Question: In the graph below the two subgraphs are not visible, but instead all nodes seem to be placed randomly. How can I create the visible subgraphs, like one box with my PlayerChars inside, and the other with the NonPlayerChars inside?
'''
digraph "All Characters" {
subgraph PlayerChars {
label = "Player Characters";
node [style=filled,color=yellow];
Char1 -> Char2 [ label = "is sister of" ];
Char1 -> Char2 [ label = "is brother of" ];
label = "PCs";
}
subgraph NonPlayerChars {
label = "Non-Player Characters";
Person1 -> Char2 [label="hates"];
Char2 -> Person1 [label="is indifferent"];
Person2 -> Char2 [label="stole from"];
Person1 -> Person2 [label="is father of"];
Person2 -> Person1 [label="is daughter of"];
Char1 -> Person2 [label="is in love with"];
Person2 -> Char1 [label="is annoyed by"];
}
}
'''

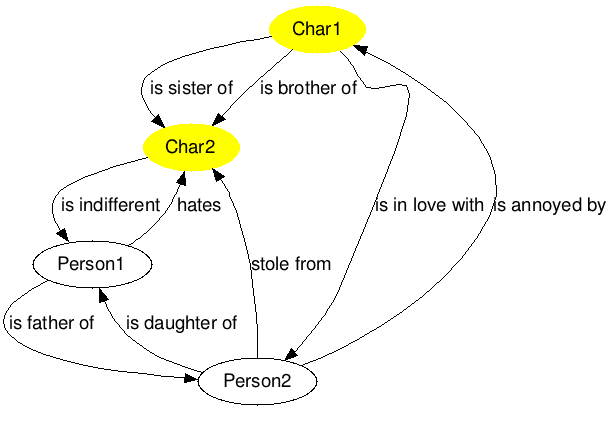
Answer: What you are looking for is called a "cluster" in Graphviz. Use the special subgraph names cluster_ to draw the subgraphs in rectangular regions. E.g. from <URL>
'''
digraph G {
subgraph cluster_0 {
style=filled;
color=lightgrey;
node [style=filled,color=white];
a0 -> a1 -> a2 -> a3;
label = "process #1";
}
subgraph cluster_1 {
node [style=filled];
b0 -> b1 -> b2 -> b3;
label = "process #2";
color=blue
}
start -> a0;
start -> b0;
a1 -> b3;
b2 -> a3;
a3 -> a0;
a3 -> end;
b3 -> end;
start [shape=Mdiamond];
end [shape=Msquare];
}
'''